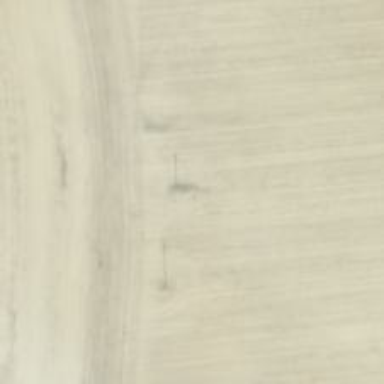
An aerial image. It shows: Power pole.